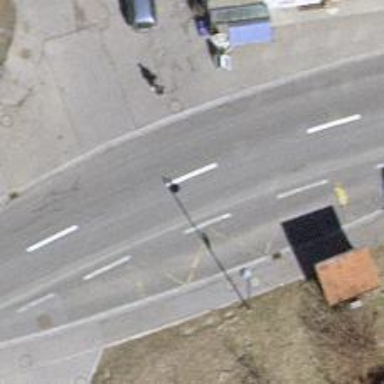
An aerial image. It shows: Public transport stop position.